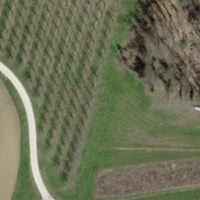
EUNIS habitat code: 52
Species observed at this site:
Ruspolia nitidula
Pseudochorthippus parallelus